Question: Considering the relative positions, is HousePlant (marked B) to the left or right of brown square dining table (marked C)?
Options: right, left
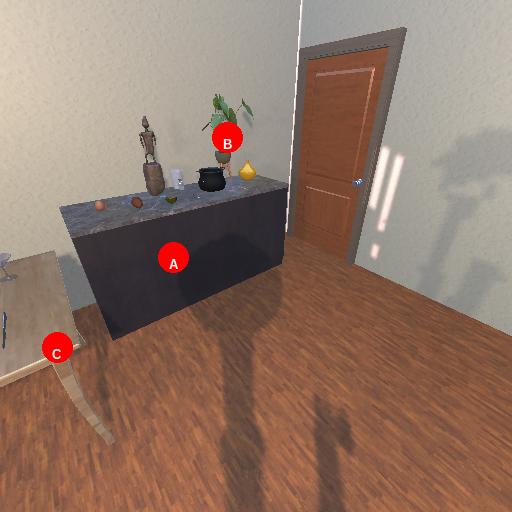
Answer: right